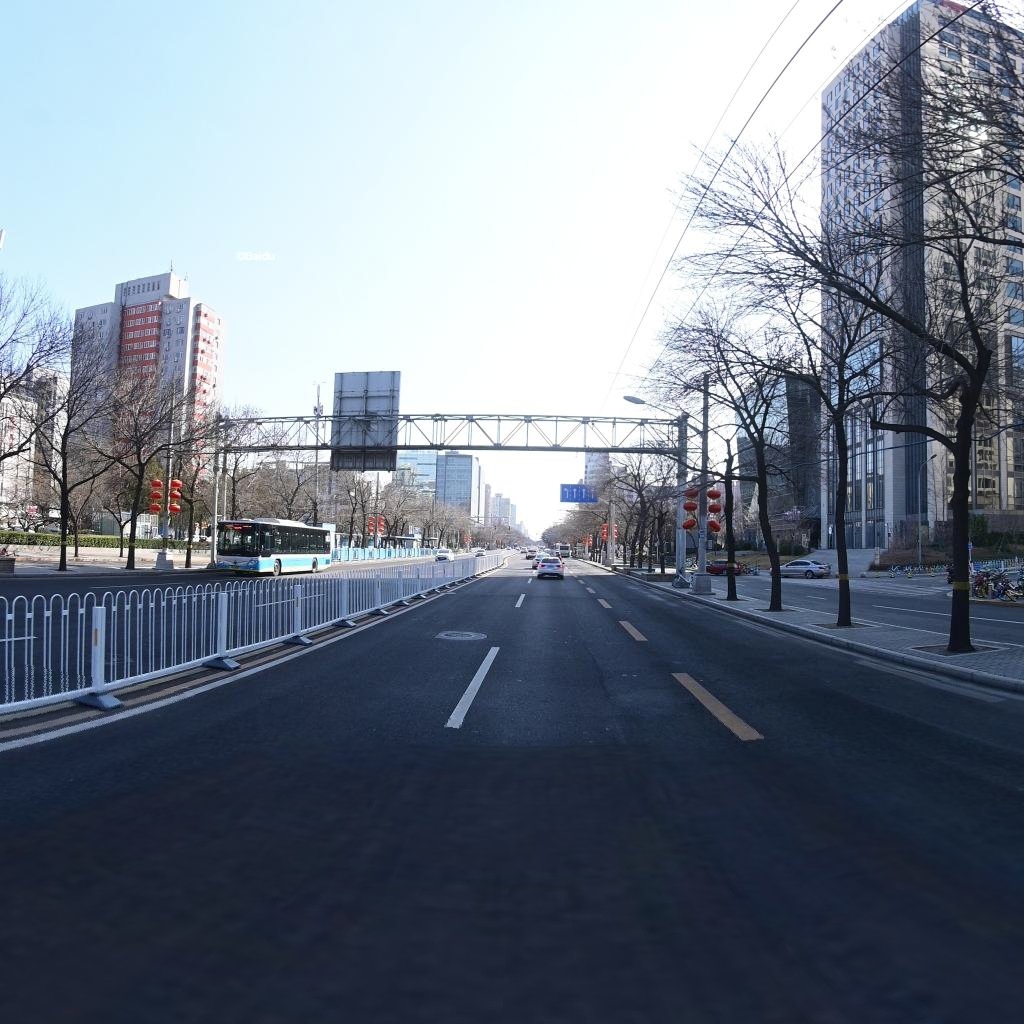
Region: Chaoyang
Road damage annotations: longitudinal crack, manhole cover